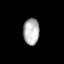
Tissue: lung
Cell type: Endothelial cells
Senescence score: 0.6486
Nuclear area (px): 421
Mean DAPI intensity: 178.651